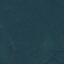
Label: Forest